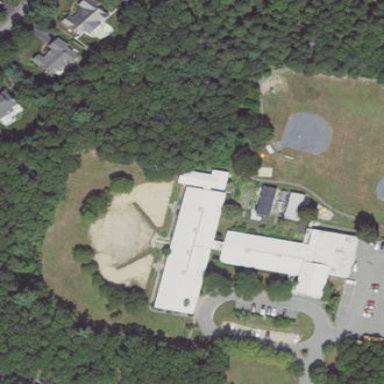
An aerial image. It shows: School building or complex.